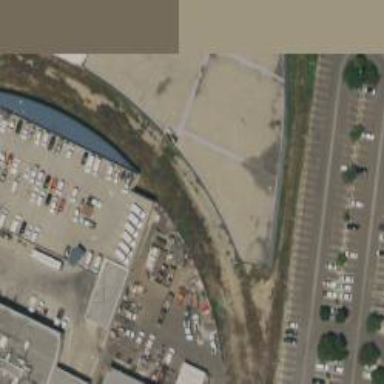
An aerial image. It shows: Rail spur service.